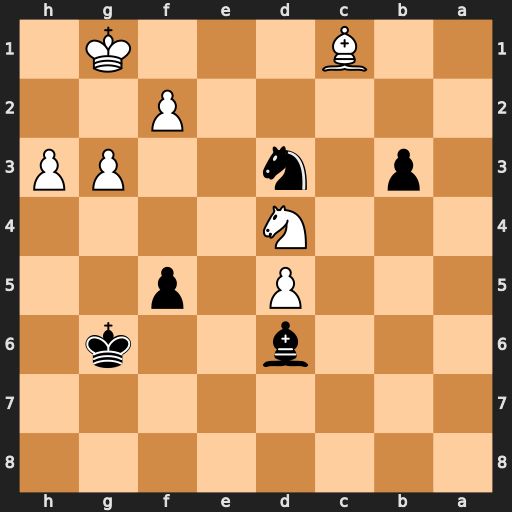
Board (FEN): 8/8/3b2k1/3P1p2/3N4/1p1n2PP/5P2/2B3K1
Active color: b
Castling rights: -
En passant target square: -
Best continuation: Nxc1 Nxb3 Nxb3